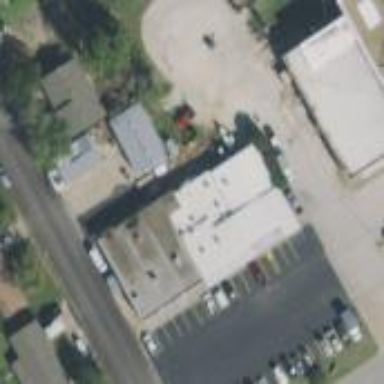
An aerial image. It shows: Commercial building.